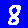
Digit: 8